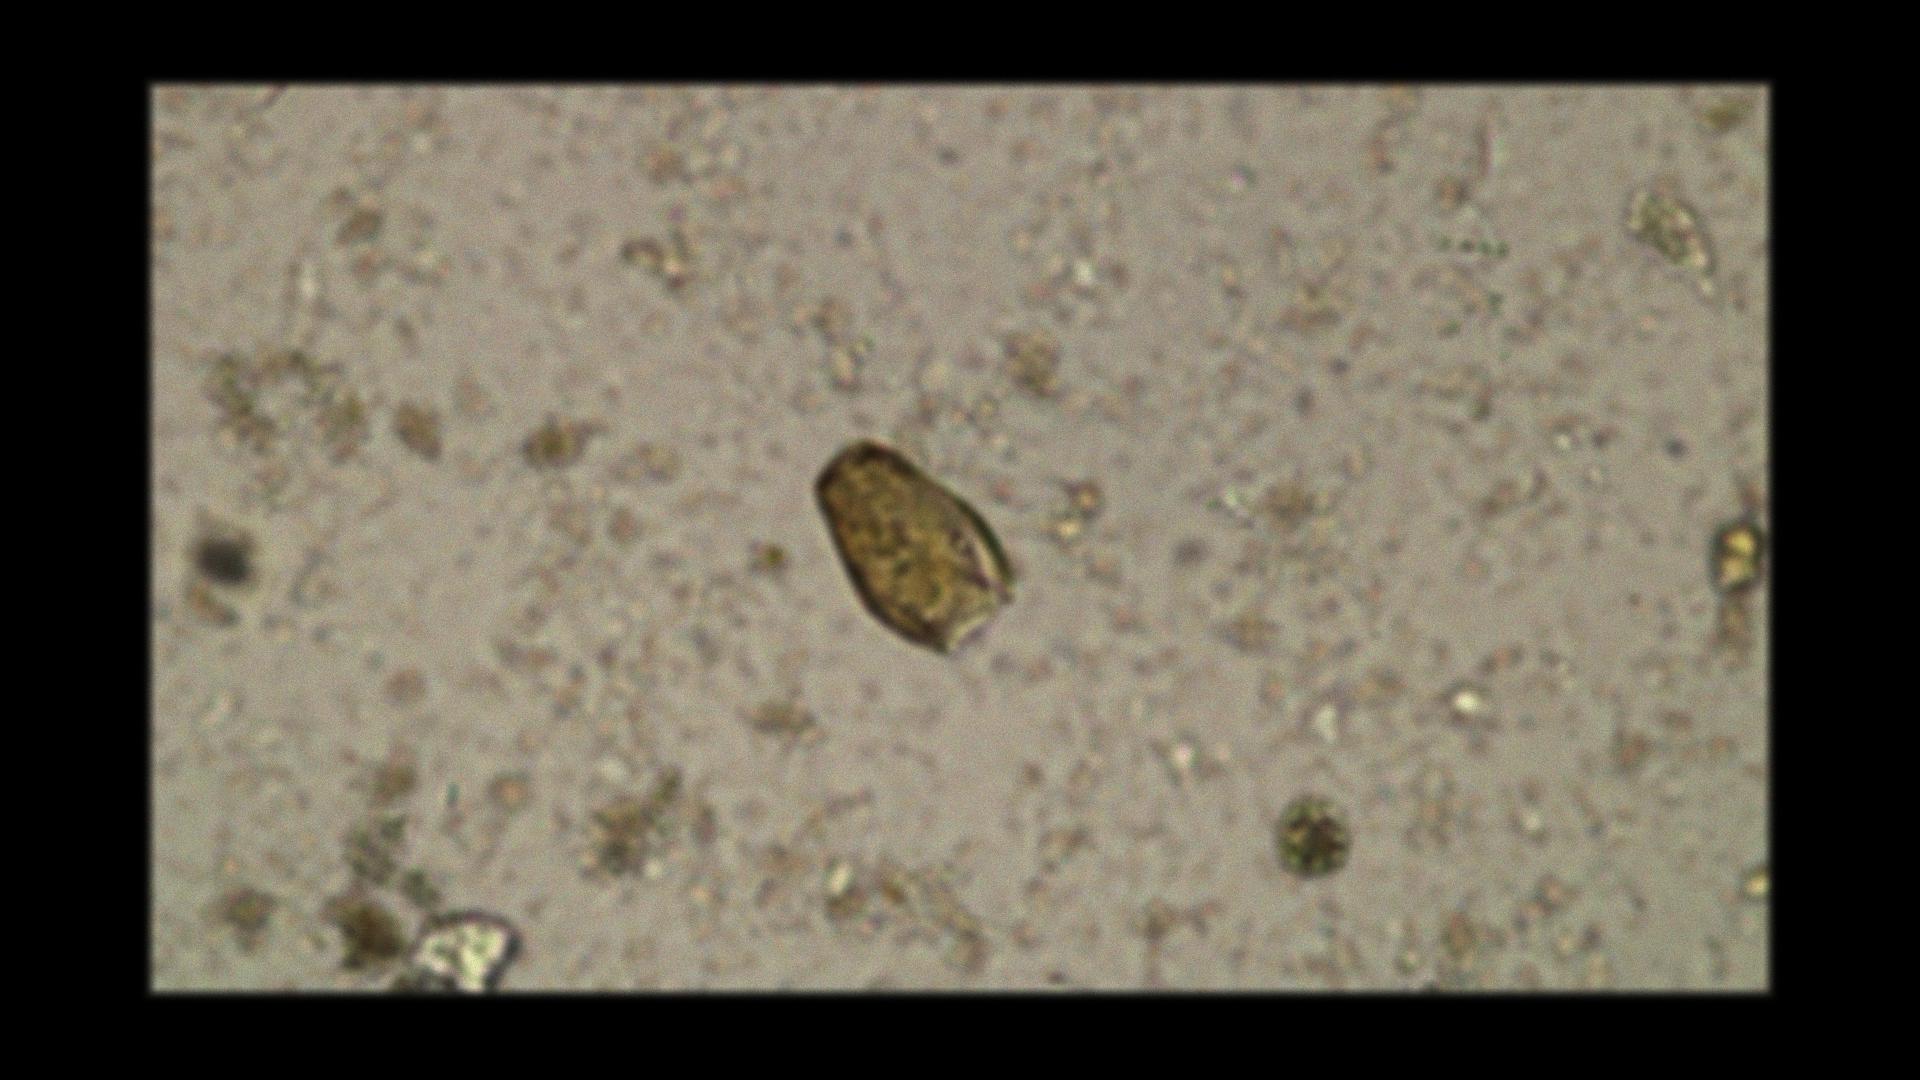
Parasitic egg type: Paragonimus spp